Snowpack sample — Snodgrass Mountain, Crested Butte, Colorado (2/4/25, 12:06 PM MST)
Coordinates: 38.923, -106.968
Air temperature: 35 °F
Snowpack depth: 80 cm
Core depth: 70 cm
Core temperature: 32 °F
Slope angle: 14°, slope face: 78°
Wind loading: low
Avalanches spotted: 0
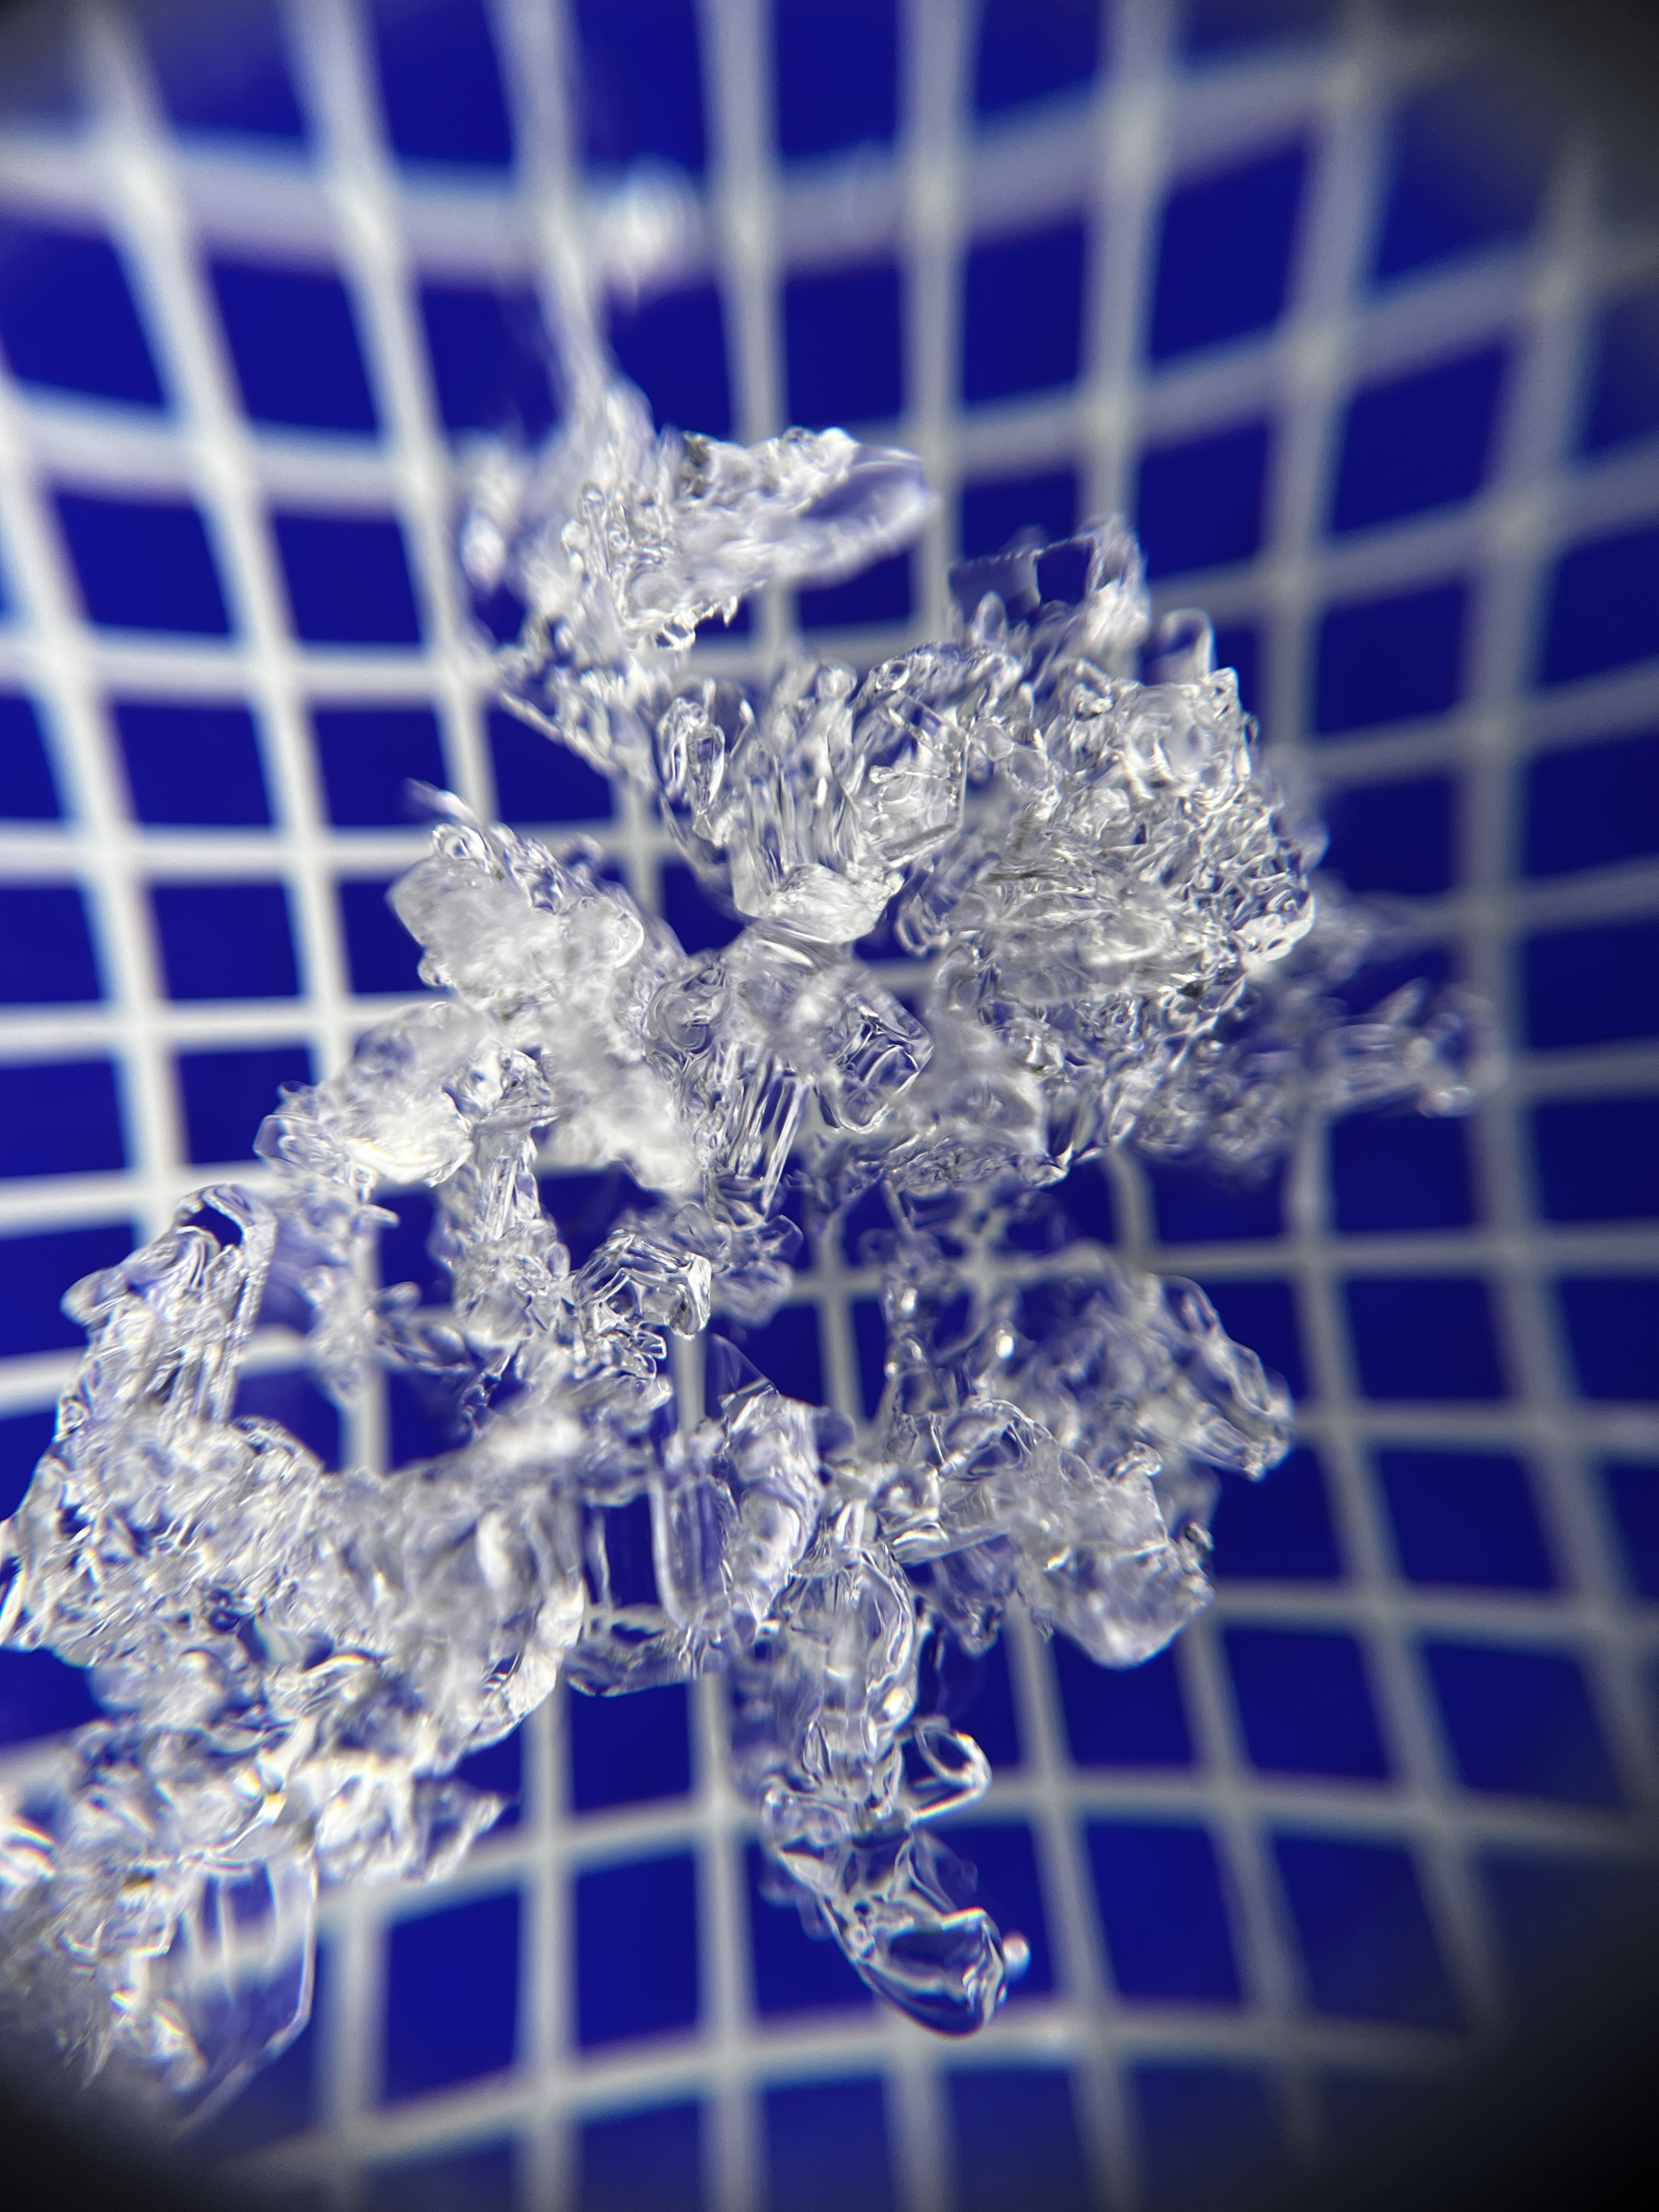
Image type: magnified_profile
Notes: No avalanches nearby, unusually warm weather for the last month reported by residents, Collected 25 yards from treeline